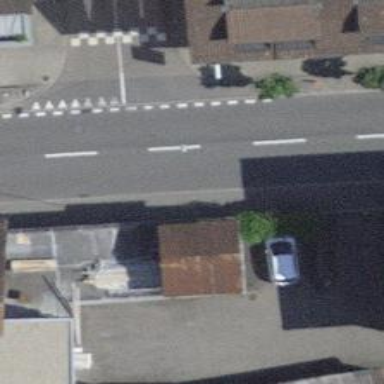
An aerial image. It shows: Bus stop with platform for public transport.